Question: I'm writing a winforms application and I need to create a view simliar to this one:

Any suggestion how to do it? perhaps it would be easier using WPF?
I thought about drawing rectangles or some sort of a table. Is there any open source control that can do it more easily?
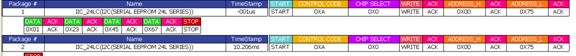
Answer: You have a load of aptions:
- <URL>